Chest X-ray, AP view. Patient: 40 years old, sex M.
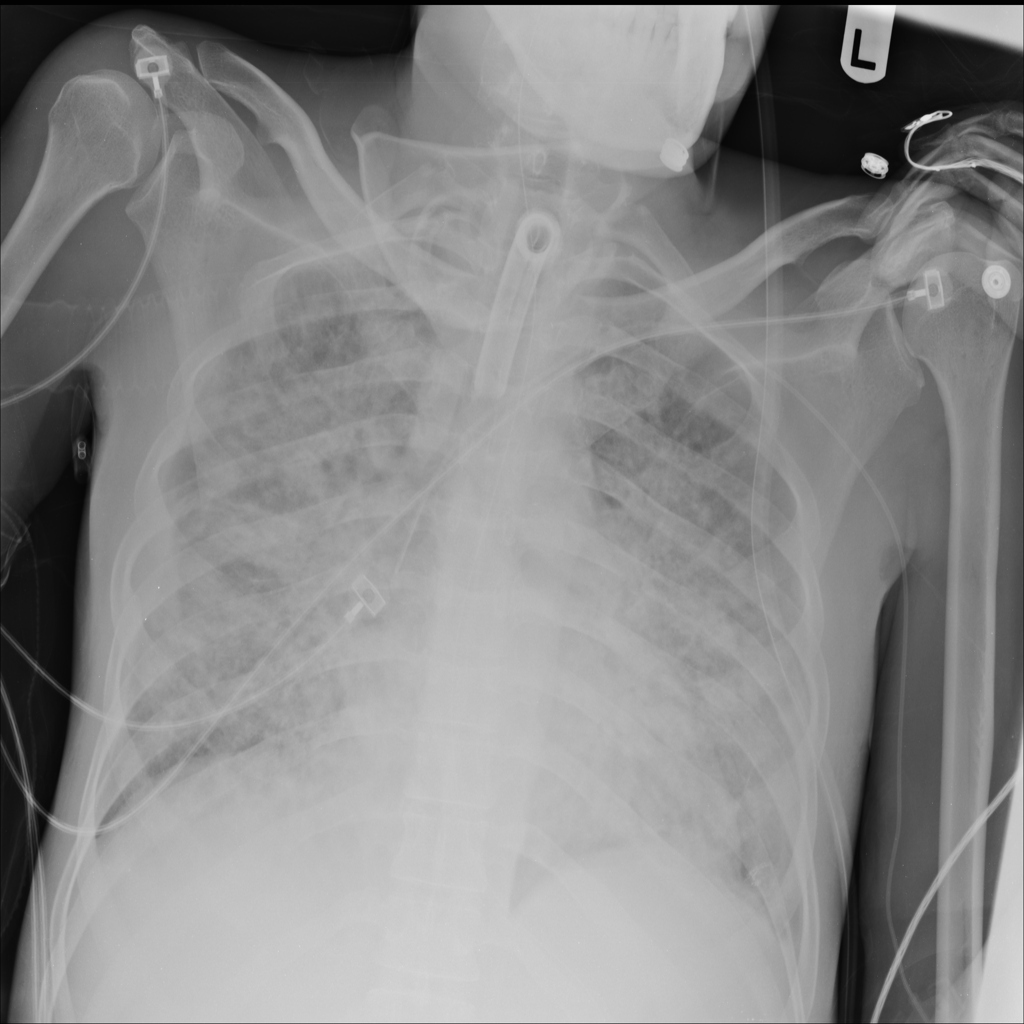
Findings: Infiltration